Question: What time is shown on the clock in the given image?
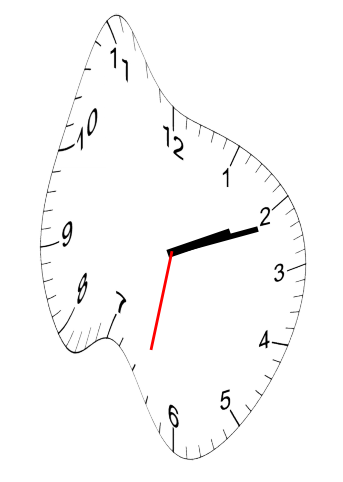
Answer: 02:11:32